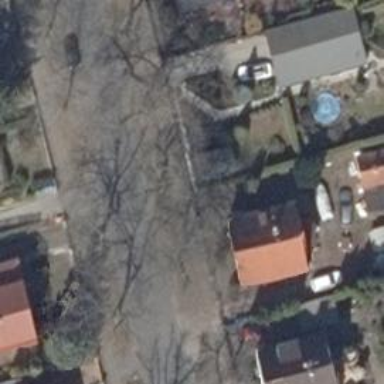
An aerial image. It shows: Residential road with separate sidewalks on both sides.